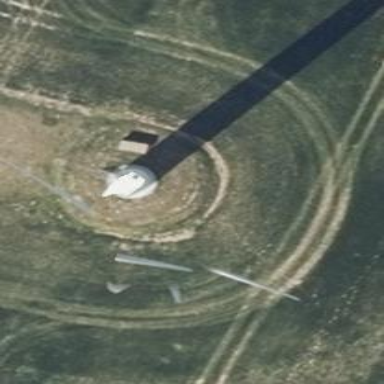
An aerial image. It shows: Horizontal axis wind turbine generating power from wind energy.